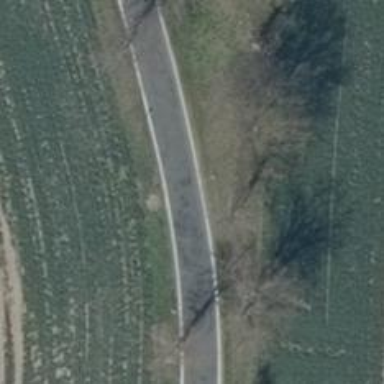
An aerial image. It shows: Secondary road with asphalt surface.